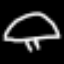
Label: mushroom